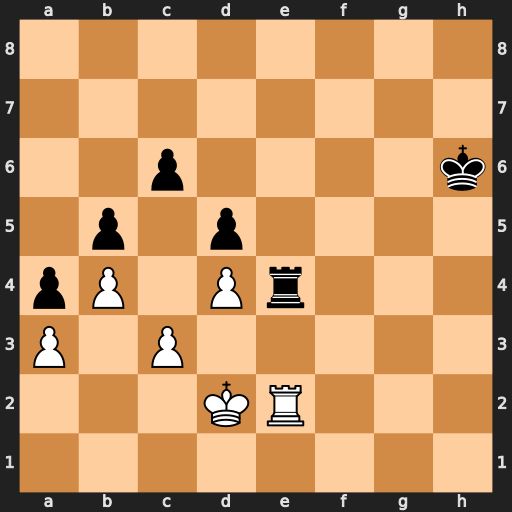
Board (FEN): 8/8/2p4k/1p1p4/pP1Pr3/P1P5/3KR3/8
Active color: w
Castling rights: -
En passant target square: -
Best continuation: Rxe4 dxe4 Ke3 Kg5 Kxe4